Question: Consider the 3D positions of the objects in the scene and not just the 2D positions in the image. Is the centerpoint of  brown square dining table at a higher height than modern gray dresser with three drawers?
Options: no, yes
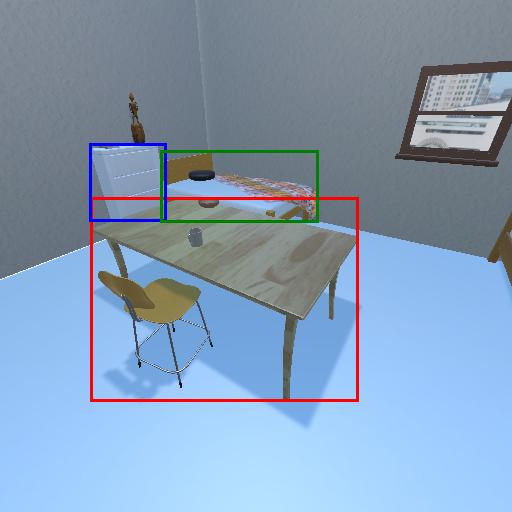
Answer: no